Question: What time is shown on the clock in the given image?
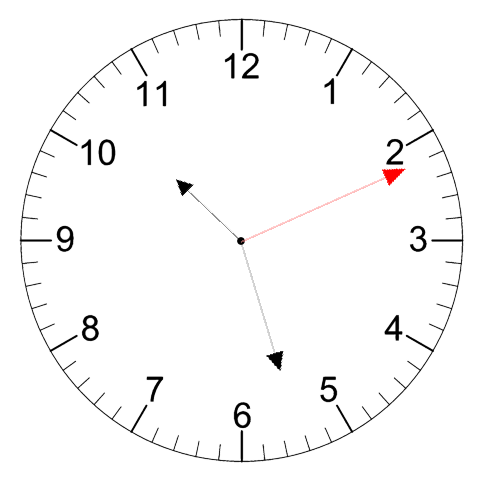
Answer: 10:27:11